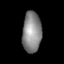
Tissue: lung
Cell type: Endothelial cells
Senescence score: 0.6358
Nuclear area (px): 760
Mean DAPI intensity: 136.082